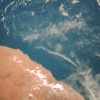
Label: water